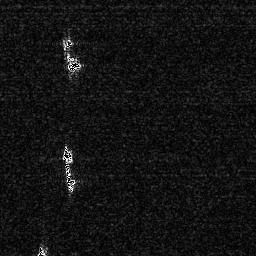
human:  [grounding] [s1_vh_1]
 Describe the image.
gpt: In the satellite image, there is  <ref>1 medium ship </ref> <box>[[23, 13, 32, 28, 0]]</box> located at top left,  <ref>1 medium ship </ref> <box>[[23, 55, 29, 75, 0]]</box> located at left.